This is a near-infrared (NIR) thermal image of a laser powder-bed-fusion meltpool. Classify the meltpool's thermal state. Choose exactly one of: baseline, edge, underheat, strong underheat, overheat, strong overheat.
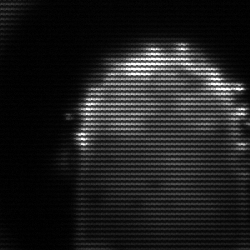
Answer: baseline